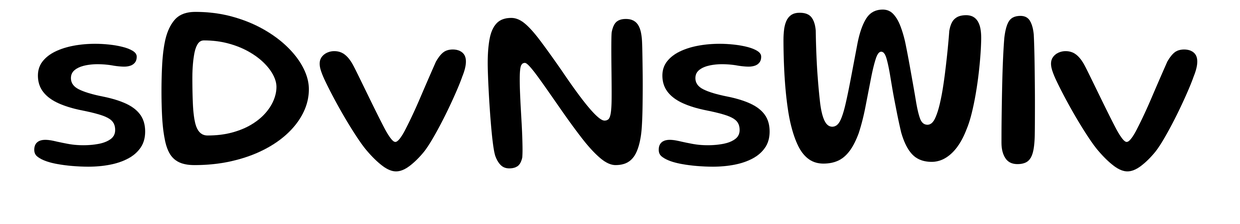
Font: Gluten_Regular